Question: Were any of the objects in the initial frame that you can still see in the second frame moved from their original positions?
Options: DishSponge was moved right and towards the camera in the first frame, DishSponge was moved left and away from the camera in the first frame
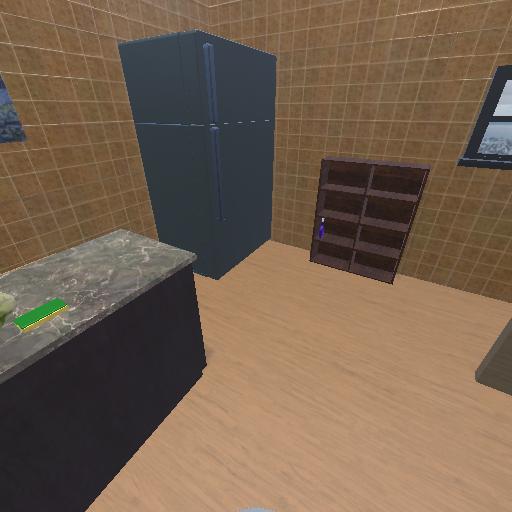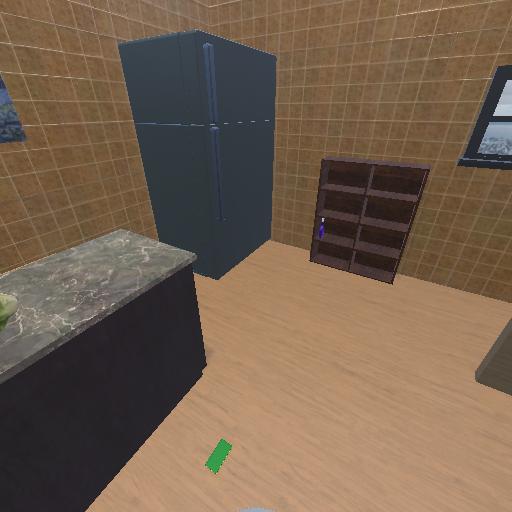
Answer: DishSponge was moved right and towards the camera in the first frame